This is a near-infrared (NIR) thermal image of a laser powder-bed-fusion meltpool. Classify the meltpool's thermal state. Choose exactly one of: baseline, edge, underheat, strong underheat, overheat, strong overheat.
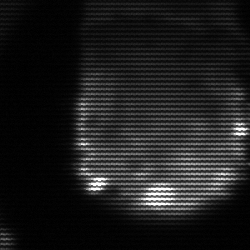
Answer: edge